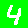
Digit: 4